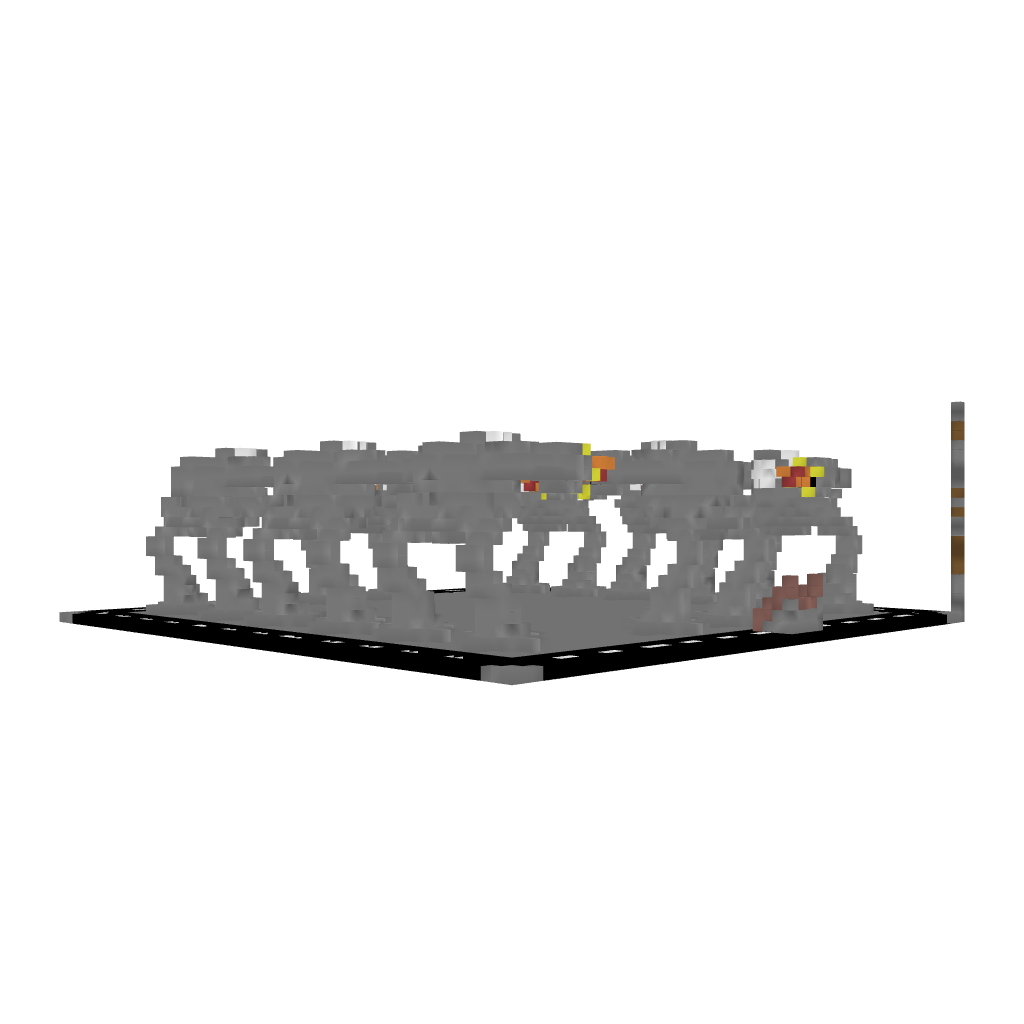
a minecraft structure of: MechWarriors bad low quality